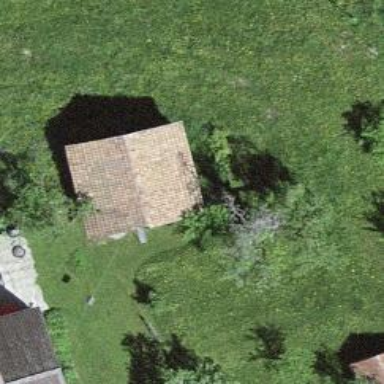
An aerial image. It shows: Rural barn.